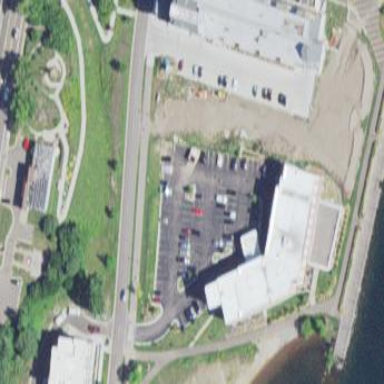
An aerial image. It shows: Parking area with surface.